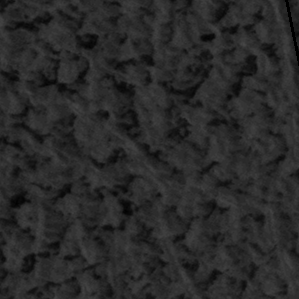
Label: frost